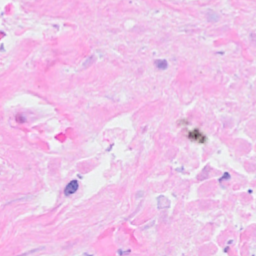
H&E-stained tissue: Breast